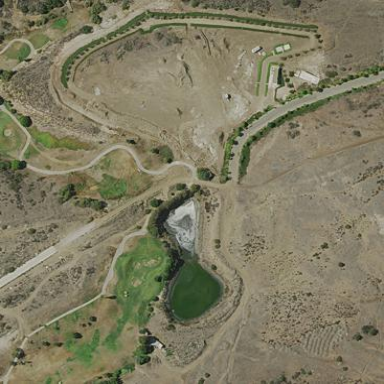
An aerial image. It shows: Driving range for golf on grass.